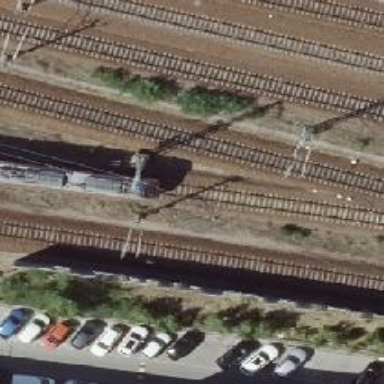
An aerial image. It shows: Milestone along the railway with catenary mast.